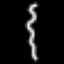
Label: squiggle